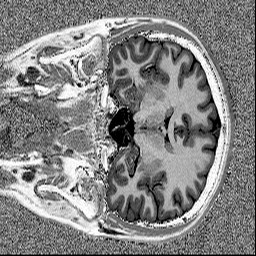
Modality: MP2RAGE
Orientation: coronal
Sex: male